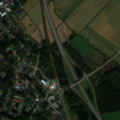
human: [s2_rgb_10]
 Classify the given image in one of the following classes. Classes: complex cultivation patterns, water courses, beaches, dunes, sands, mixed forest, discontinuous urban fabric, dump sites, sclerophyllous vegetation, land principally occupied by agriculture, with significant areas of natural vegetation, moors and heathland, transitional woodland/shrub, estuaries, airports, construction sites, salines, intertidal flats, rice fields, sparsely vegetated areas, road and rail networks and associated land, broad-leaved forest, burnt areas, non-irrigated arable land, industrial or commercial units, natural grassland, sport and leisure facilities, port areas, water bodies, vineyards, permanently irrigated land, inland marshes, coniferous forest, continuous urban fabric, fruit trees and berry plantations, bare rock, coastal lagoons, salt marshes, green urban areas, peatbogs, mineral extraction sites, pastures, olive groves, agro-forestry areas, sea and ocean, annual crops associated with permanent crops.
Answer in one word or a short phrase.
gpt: discontinuous urban fabric, non-irrigated arable land, mixed forest